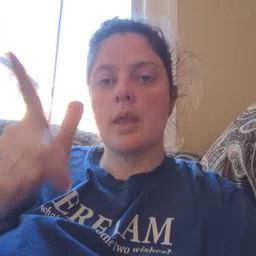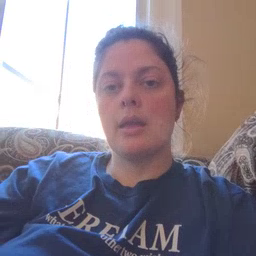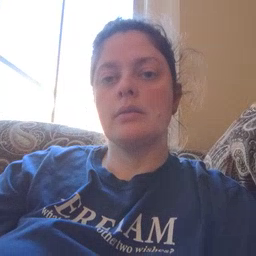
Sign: wake